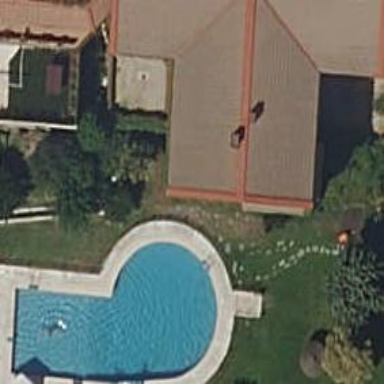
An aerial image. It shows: Swimming pool located in leisure land.